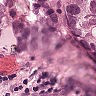
Metastatic tissue present: yes